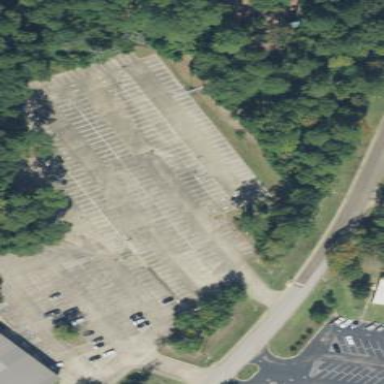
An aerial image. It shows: Parking area.